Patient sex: F
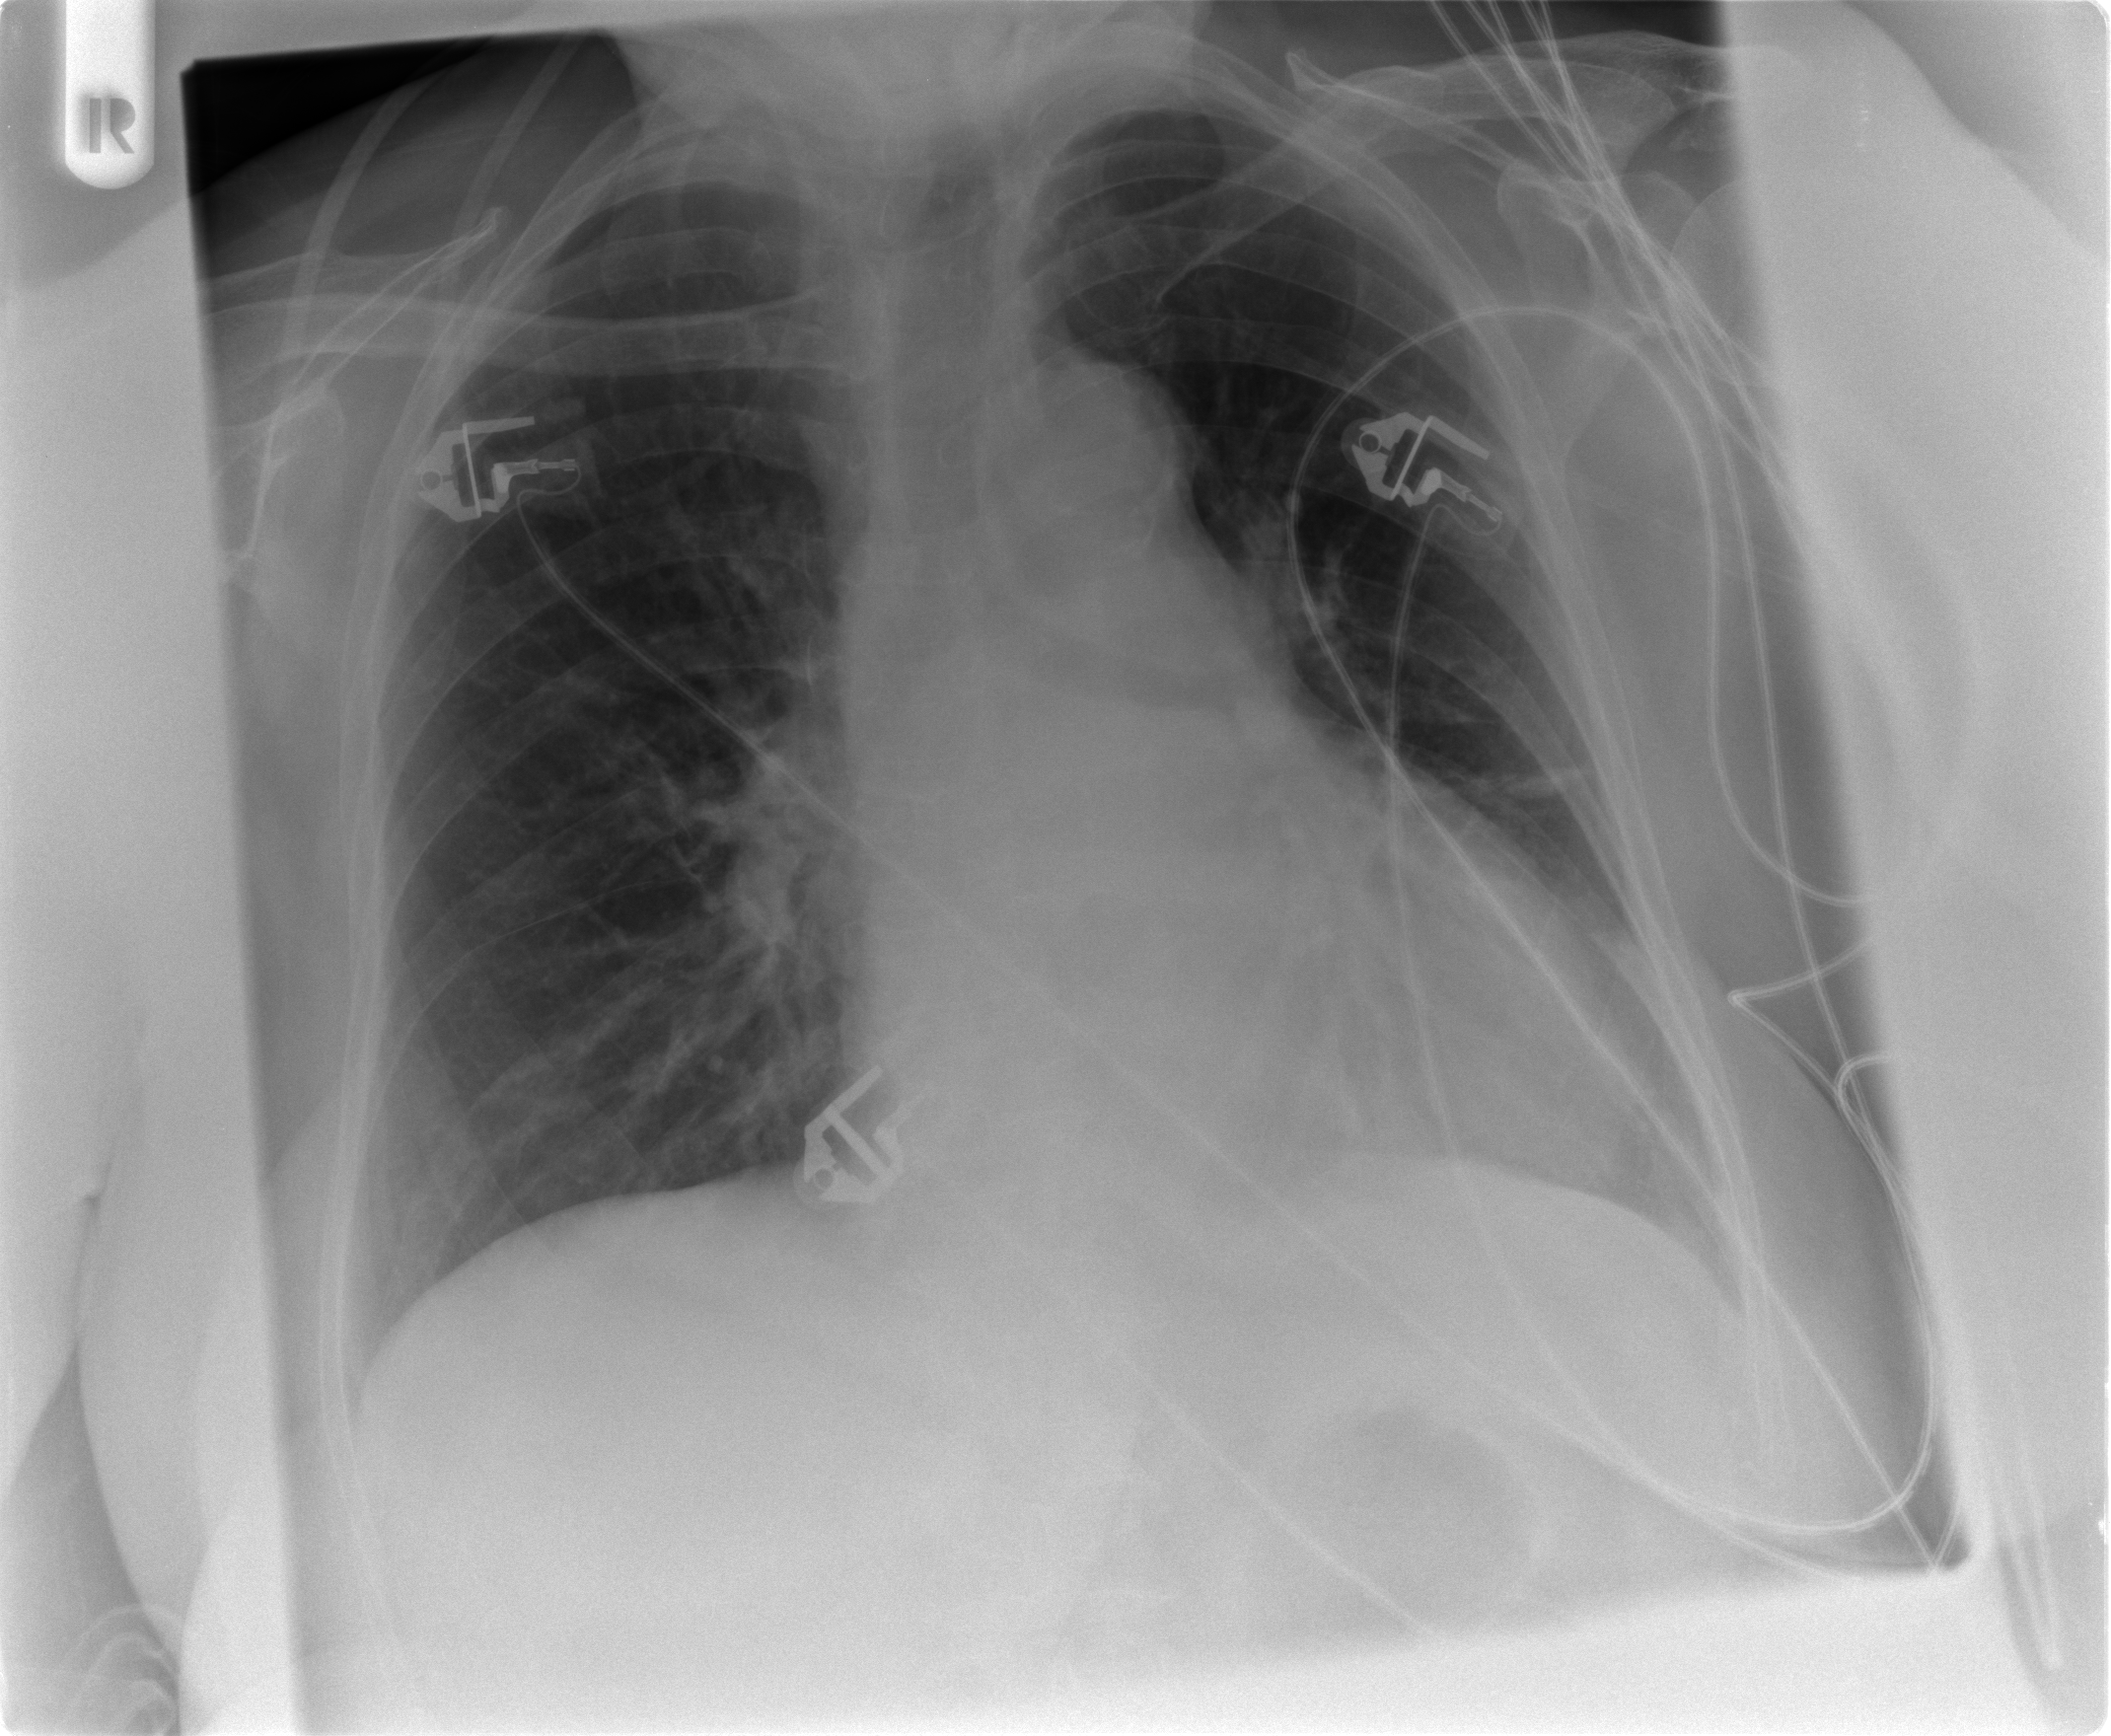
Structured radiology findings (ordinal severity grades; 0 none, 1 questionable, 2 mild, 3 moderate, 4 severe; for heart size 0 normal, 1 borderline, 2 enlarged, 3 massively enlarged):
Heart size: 1
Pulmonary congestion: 0
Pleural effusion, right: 0
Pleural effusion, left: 0
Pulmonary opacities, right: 0
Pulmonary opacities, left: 0
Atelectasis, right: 0
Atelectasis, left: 1